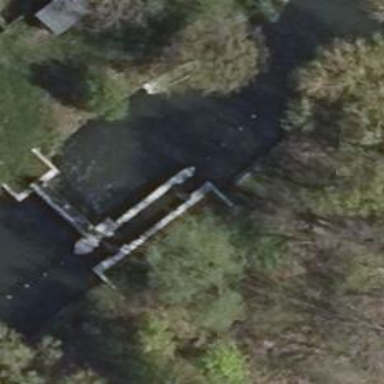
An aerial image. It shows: Lock gate on waterway.